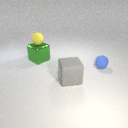
large gray rubber cube in front of small blue rubber sphere